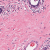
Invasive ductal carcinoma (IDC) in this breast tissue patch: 0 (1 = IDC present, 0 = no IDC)